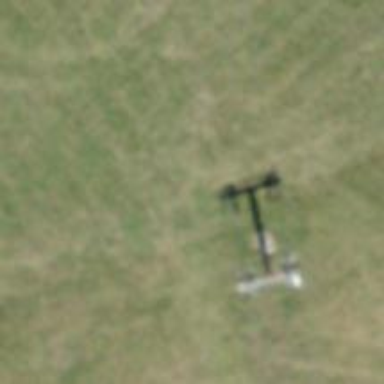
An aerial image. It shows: Pylon for aerialway.